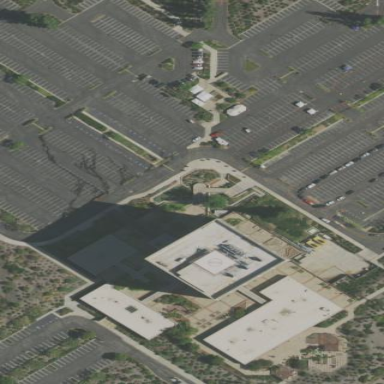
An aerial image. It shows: Parking area with surface near healthcare centre.